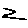
Label: zigzag